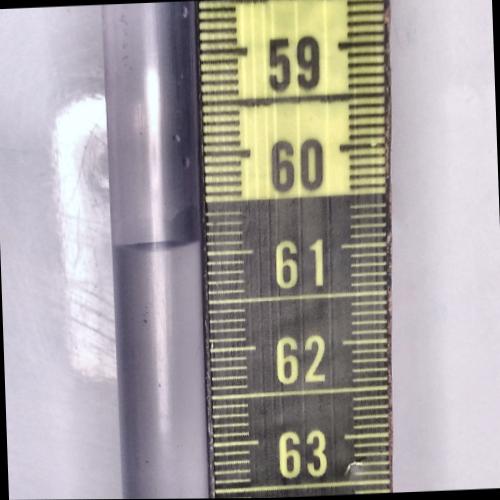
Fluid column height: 60.9 cm